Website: lowes
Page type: account-dashboard
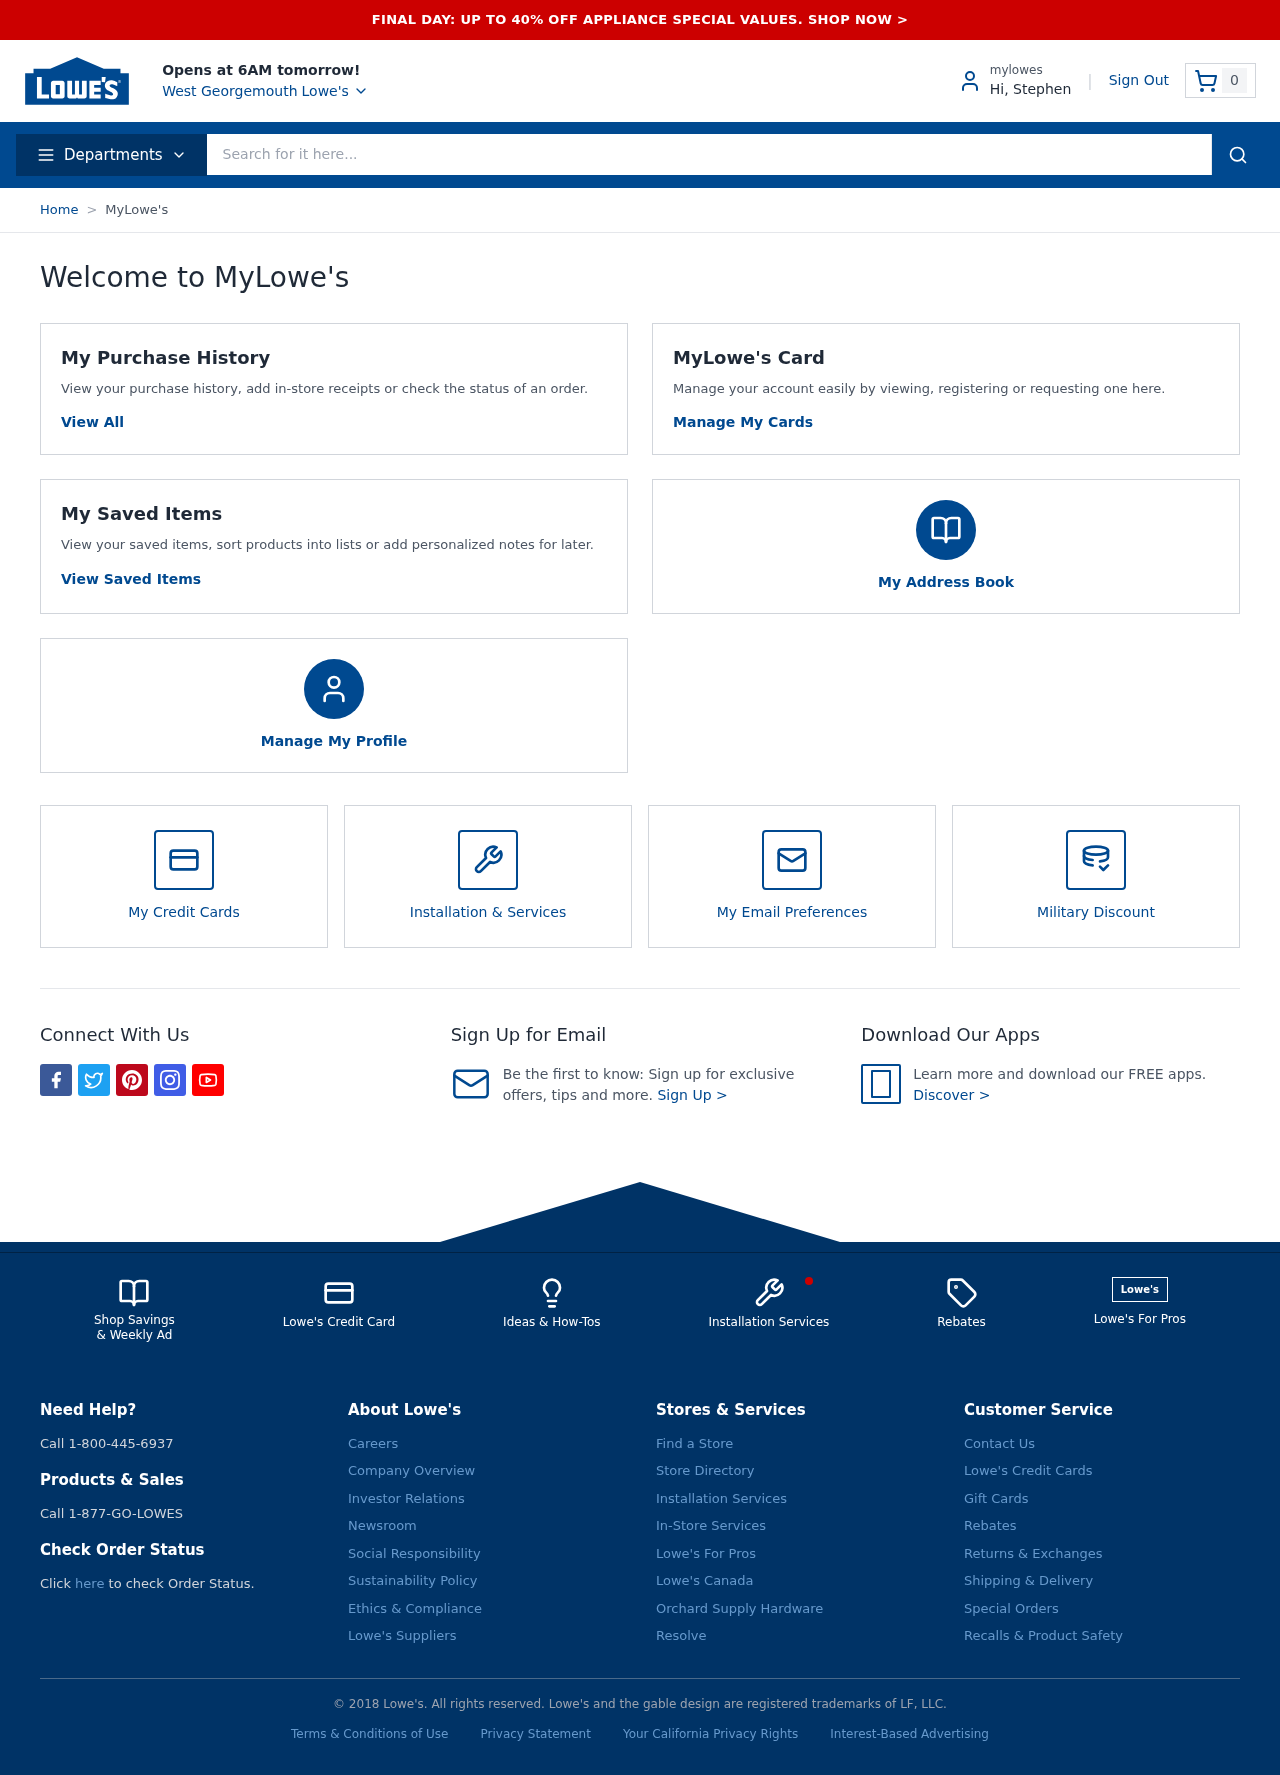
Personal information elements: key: PII_CITY
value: West Georgemouth
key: PII_FIRSTNAME
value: Hi, Stephen
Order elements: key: ORDER_NUM_ITEMS
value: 0
Search elements: key: HEADER_SEARCH
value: Search for it here...